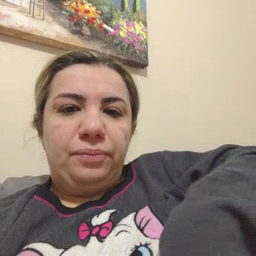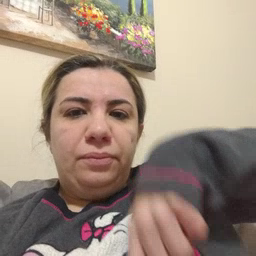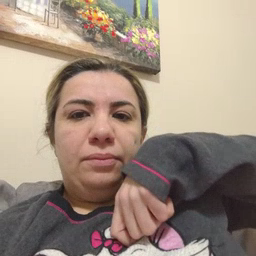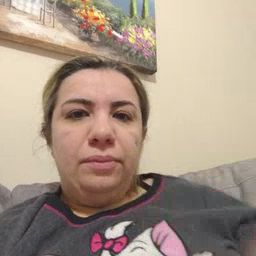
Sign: zipper